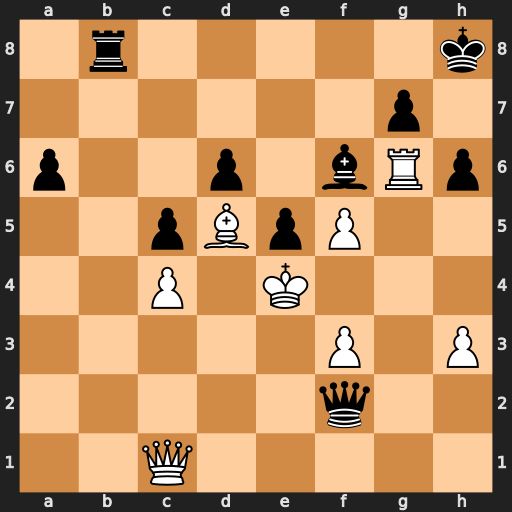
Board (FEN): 1r5k/6p1/p2p1bRp/2pBpP2/2P1K3/5P1P/5q2/2Q5
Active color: w
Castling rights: -
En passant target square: -
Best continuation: Rxh6+ gxh6 Qxh6#